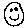
Label: smiley face